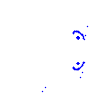
Particle: proton